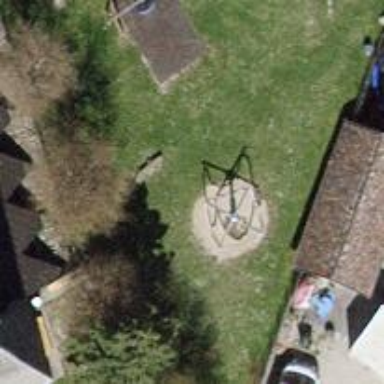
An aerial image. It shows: Playground area for leisure land.